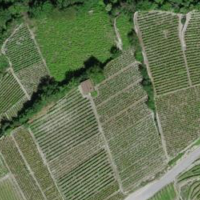
EUNIS habitat code: 40
Species observed at this site:
Pernis apivorus